Question: What is the time shown?
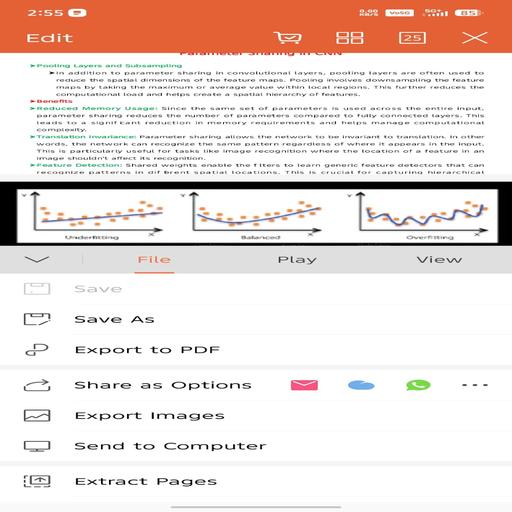
Answer: 02:55:00